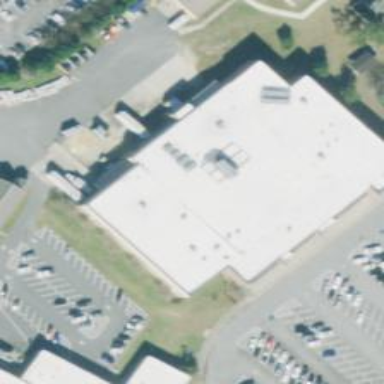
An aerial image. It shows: Supermarket located in building.